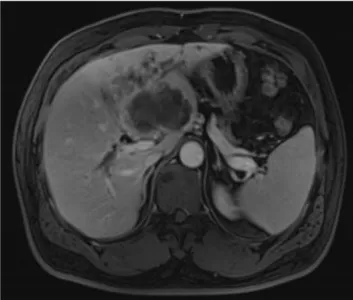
Imaging and endoscopic pictures. While the central region demonstrates significantly lower signal intensity compared to the surrounding hepatic parenchyma. Preoperative abdominal enhanced MR, T2WI, the tumor demonstrates a long T2 signal.
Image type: radiology (mri)